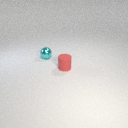
small red rubber cylinder in front of small cyan metal sphere